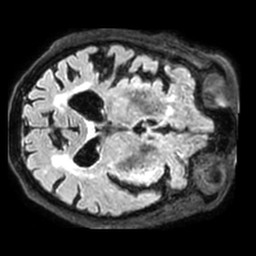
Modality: FLAIR
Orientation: axial
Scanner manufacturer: philips
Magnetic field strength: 3 T
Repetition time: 4.8 s
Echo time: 0.34 s